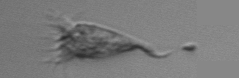
Label: Paratontonia_gracillima